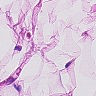
Metastatic tissue present: no